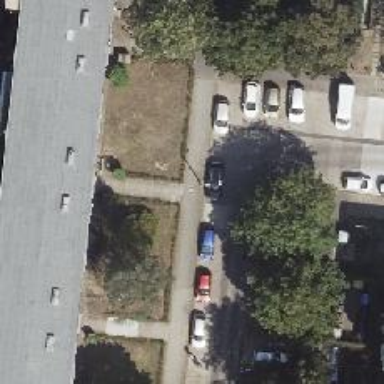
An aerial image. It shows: Footway with concrete surface.